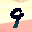
Label: 9